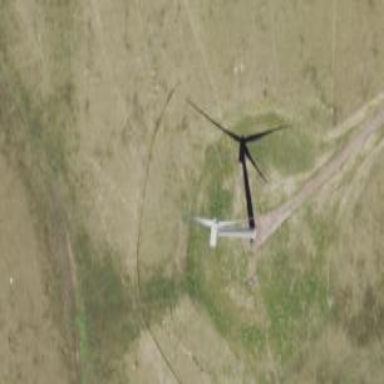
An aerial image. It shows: Wind generator powered by horizontal axis wind turbine.